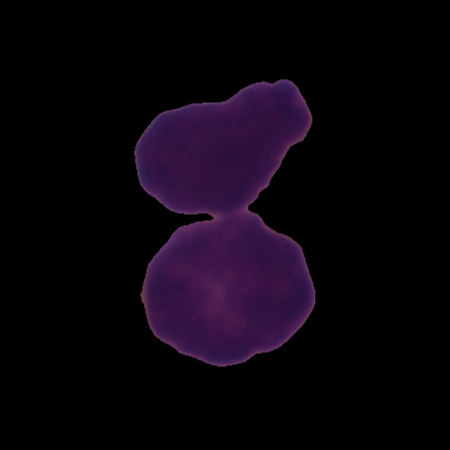
Label: healthy